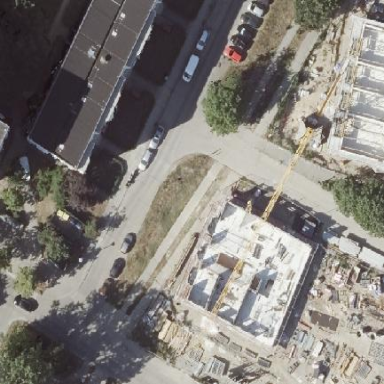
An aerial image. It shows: Building with apartments and flat roof.